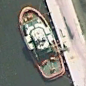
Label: Towing_vessel